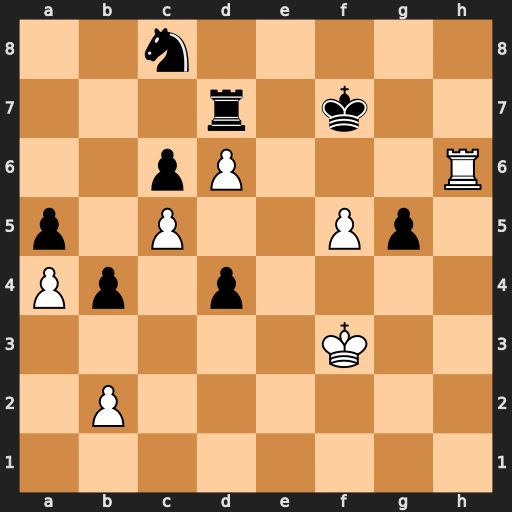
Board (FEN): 2n5/3r1k2/2pP3R/p1P2Pp1/Pp1p4/5K2/1P6/8
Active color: w
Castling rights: -
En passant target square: -
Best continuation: Rh7+ Ke8 Rh8+